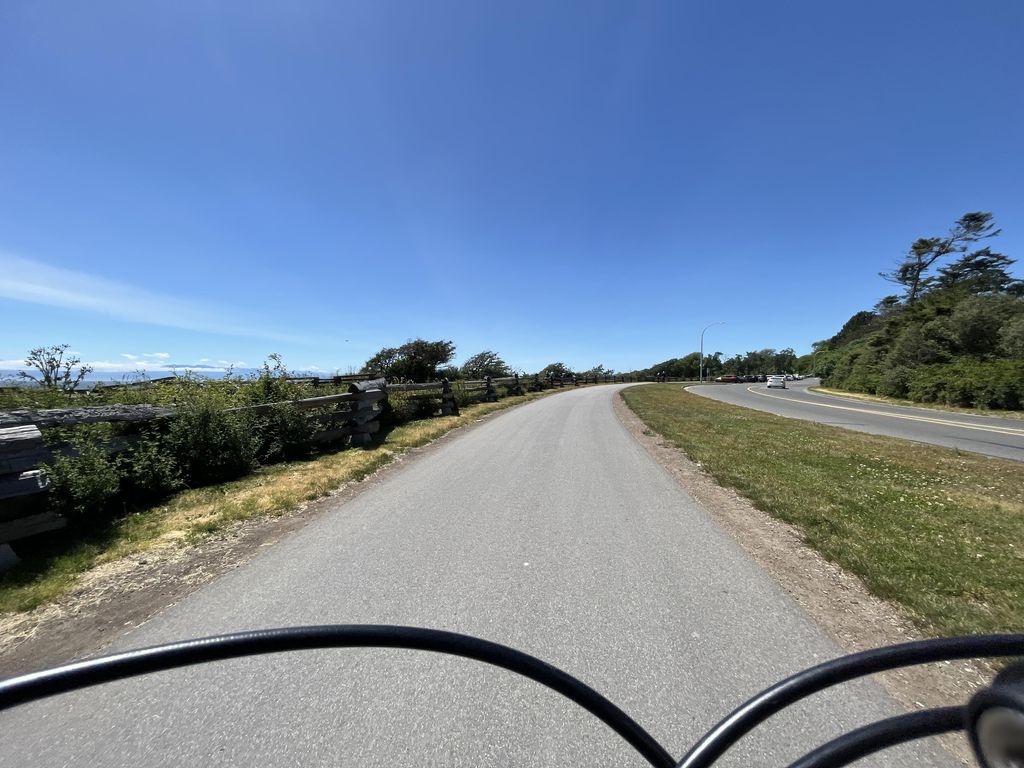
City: victoria